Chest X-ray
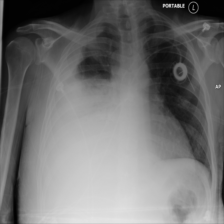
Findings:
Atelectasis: negative
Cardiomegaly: negative
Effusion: positive
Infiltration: negative
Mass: negative
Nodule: negative
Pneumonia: negative
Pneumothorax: negative
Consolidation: negative
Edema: negative
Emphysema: negative
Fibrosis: negative
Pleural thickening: negative
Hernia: negative